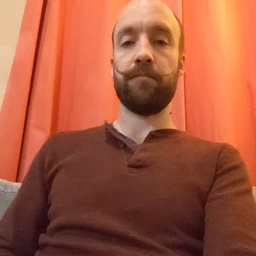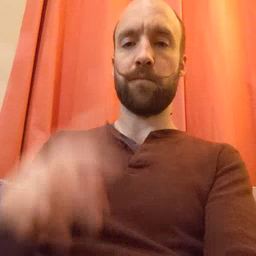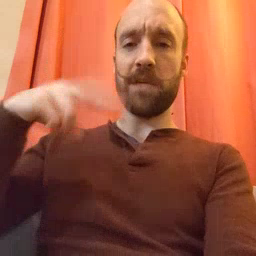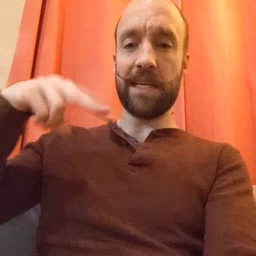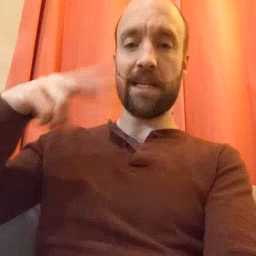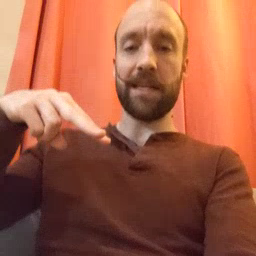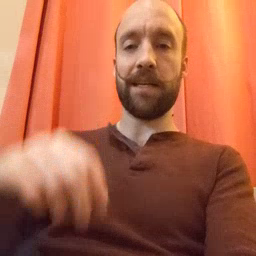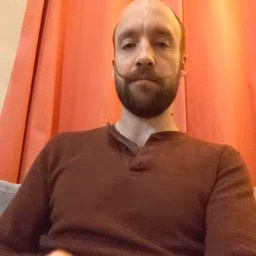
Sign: read